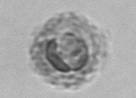
Label: Emiliania_huxleyi